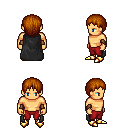
a pixel art fantasy rpg character, male body template, human, tanned skin, black cape, red pants, brunette plain hairstyle, leather bracers, gold boots, four views (front, back, left, right), 2x2 character sprite sheet, small pixel art, hard edges, no anti-aliasing